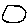
Label: circle